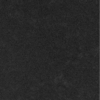
Label: dusty